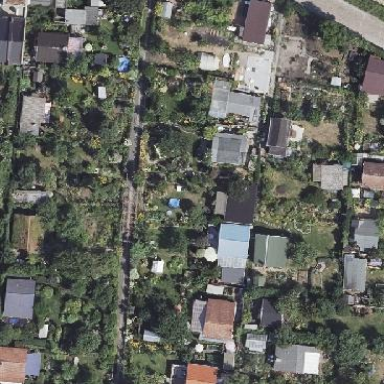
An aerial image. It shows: Allotments area.